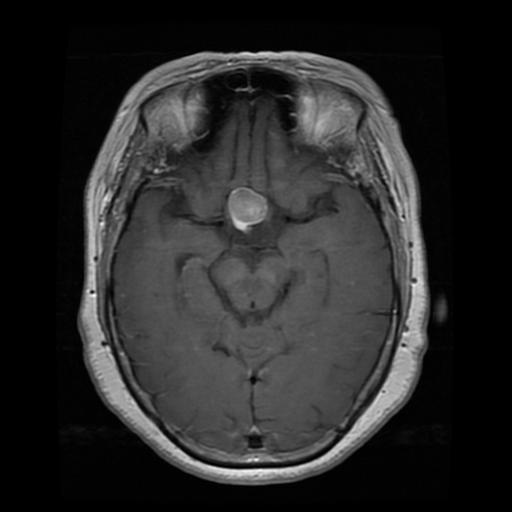
Label: pituitary